Pattern: Heatmap
Description: Randomly apply a color map to an image.
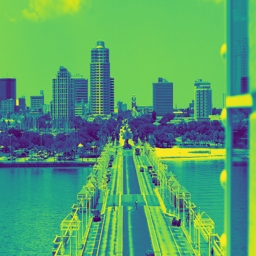
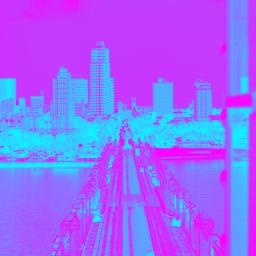
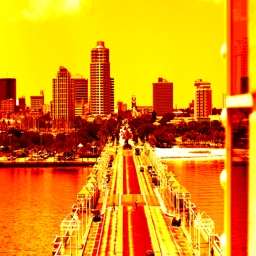
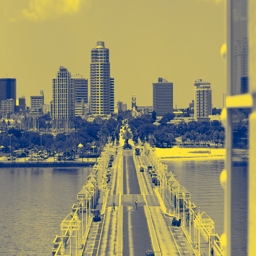